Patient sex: M
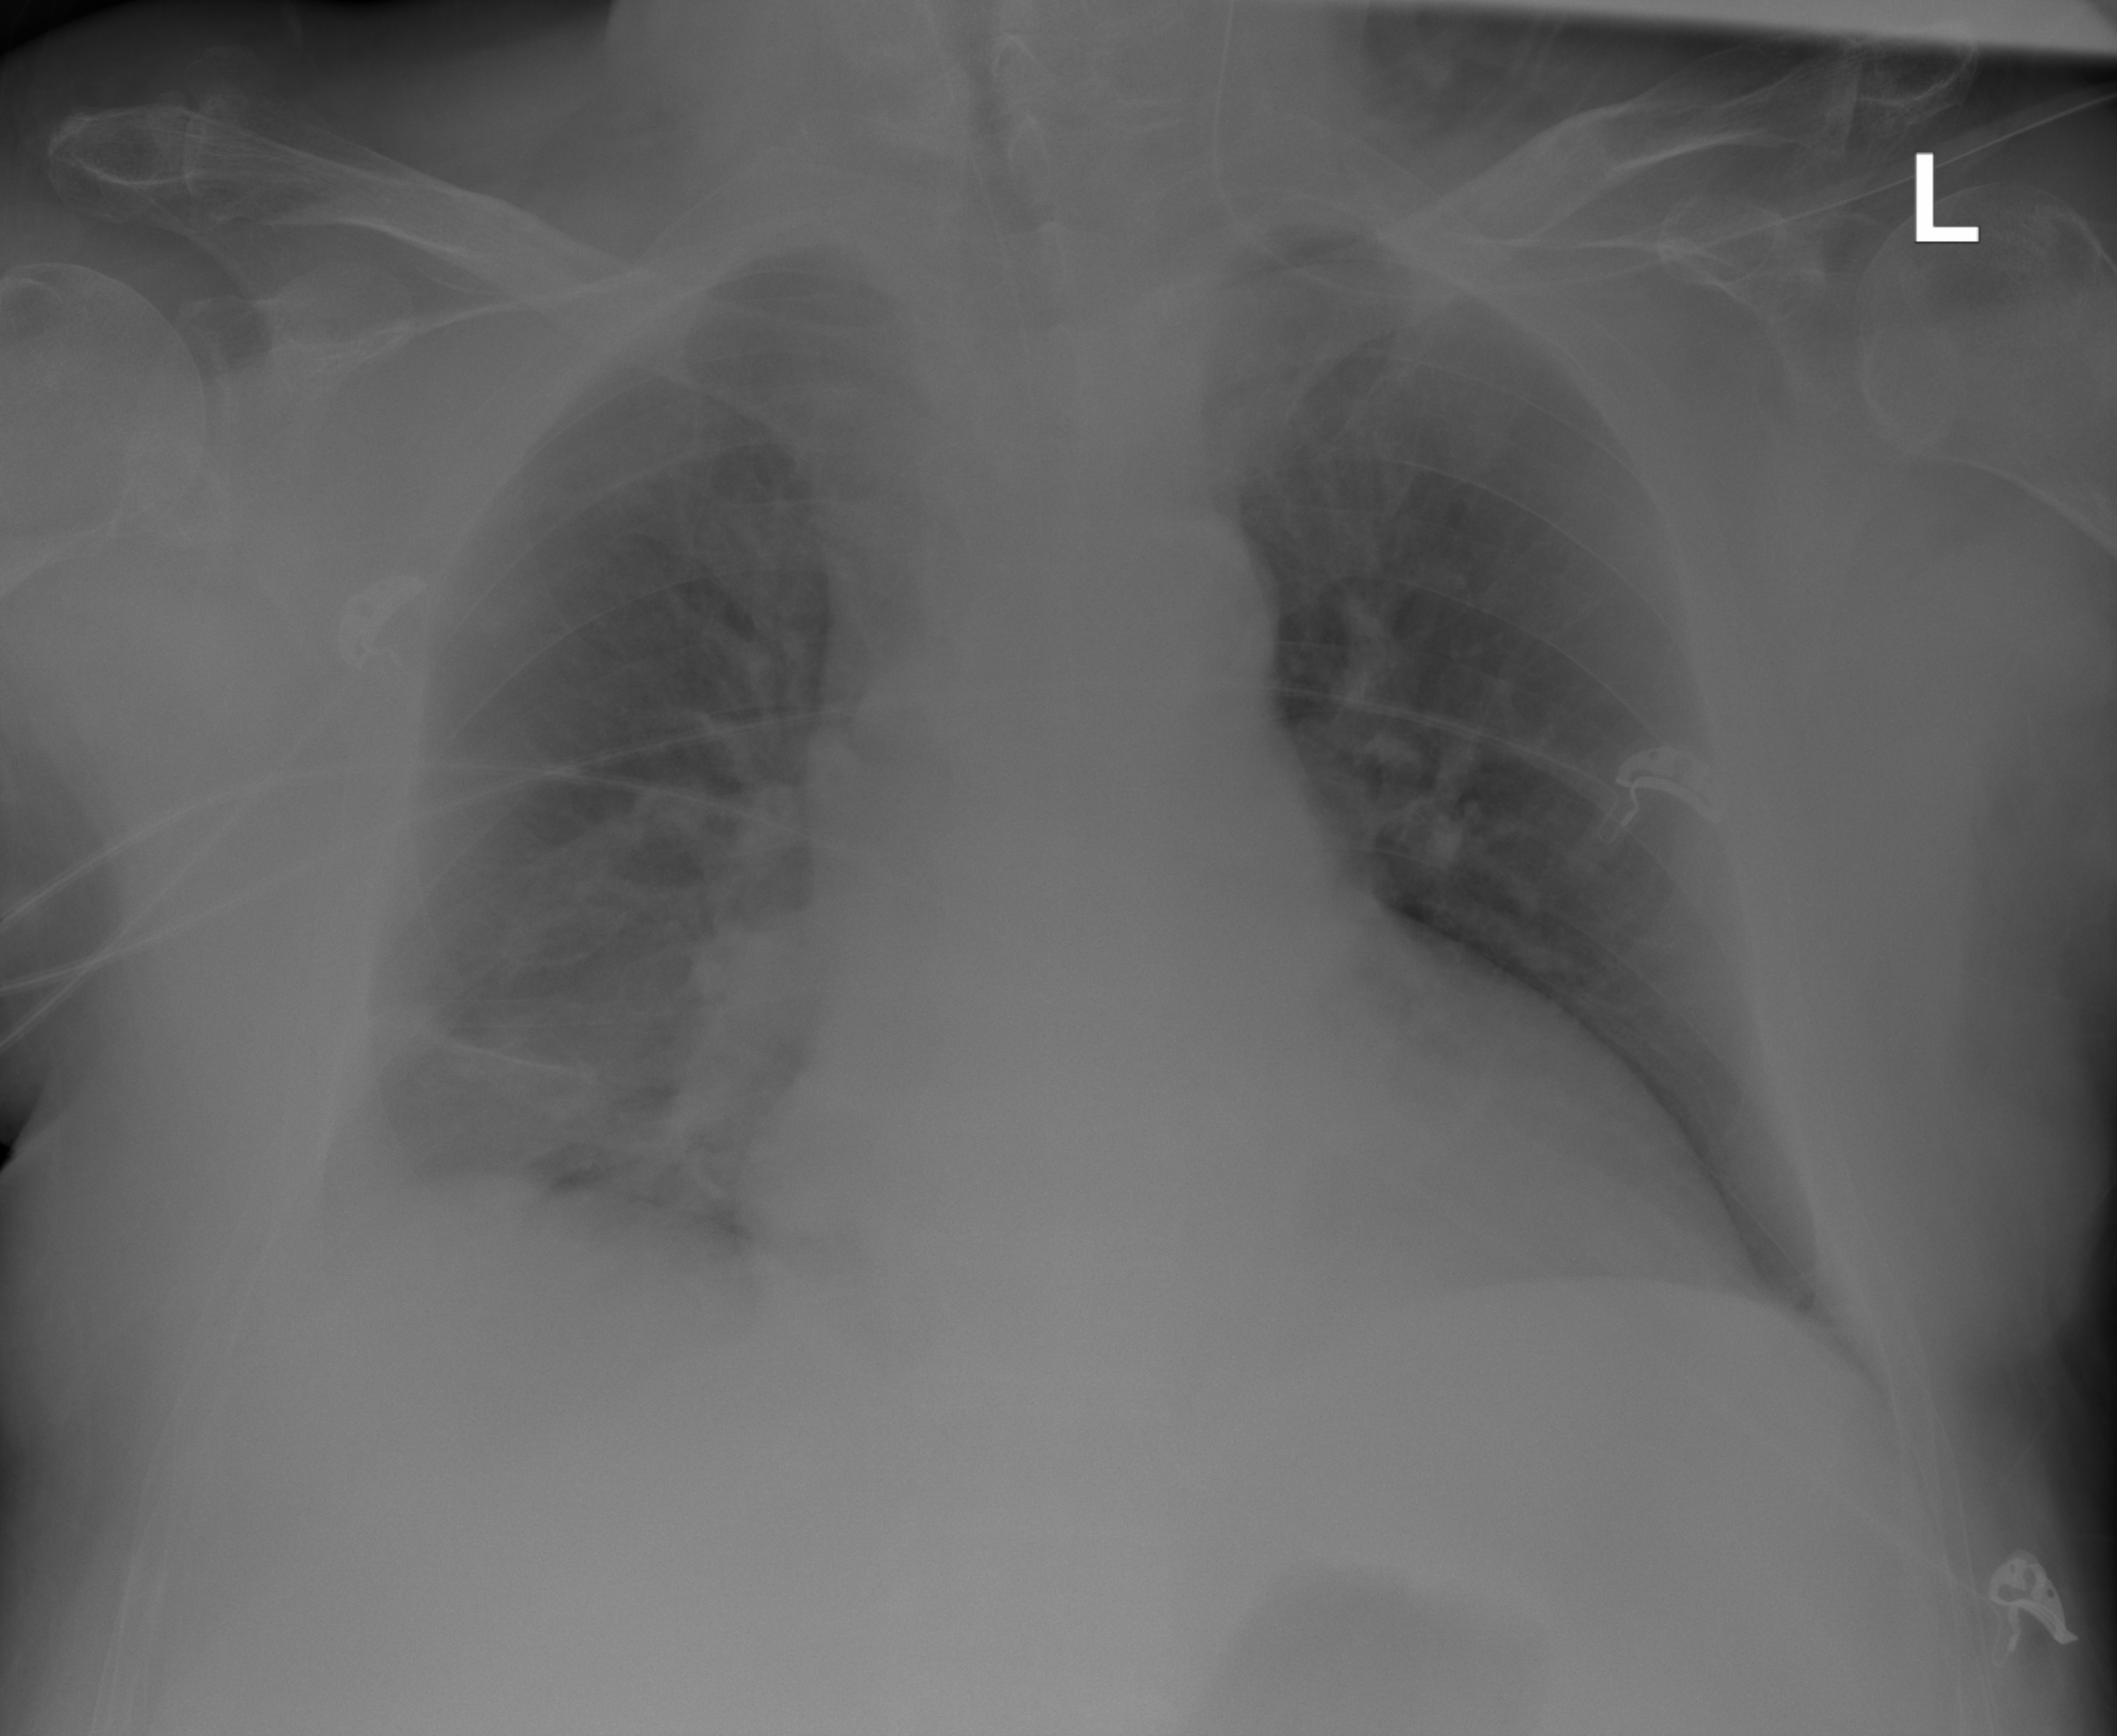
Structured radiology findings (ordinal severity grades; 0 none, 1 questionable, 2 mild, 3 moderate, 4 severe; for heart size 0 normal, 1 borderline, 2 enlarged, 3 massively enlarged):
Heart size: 3
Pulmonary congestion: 0
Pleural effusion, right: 2
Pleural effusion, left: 0
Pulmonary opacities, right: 2
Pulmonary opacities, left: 0
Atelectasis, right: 2
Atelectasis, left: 0